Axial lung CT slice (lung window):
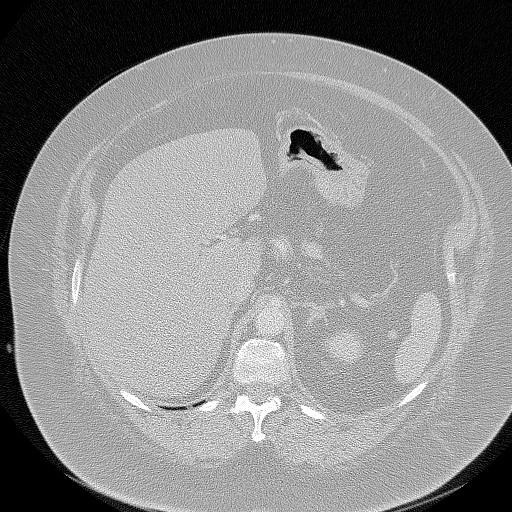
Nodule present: no